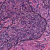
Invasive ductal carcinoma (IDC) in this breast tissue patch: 1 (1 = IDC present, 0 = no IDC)